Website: lowes
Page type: billing-address
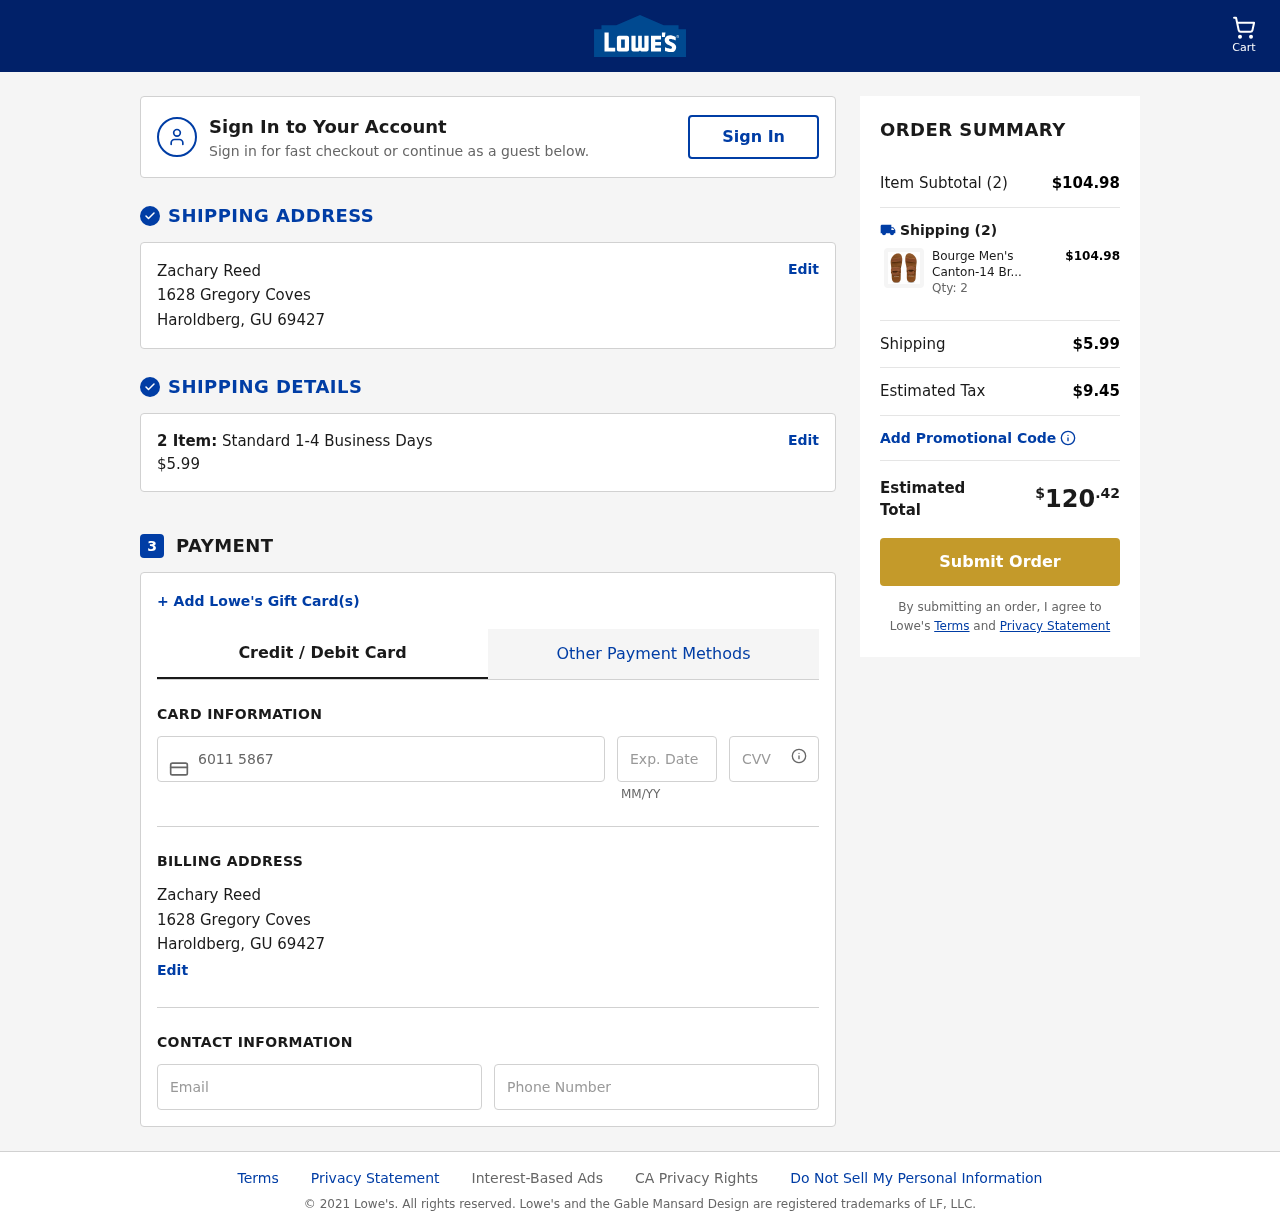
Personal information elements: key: PII_CARD_CVV
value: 328
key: PII_CARD_EXPIRY
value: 10/27
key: PII_CARD_NUMBER
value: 6011 5867 4564 4312
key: PII_CITY
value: Haroldberg
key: PII_EMAIL
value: zreed@yahoo.com
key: PII_FULLNAME
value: Zachary Reed
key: PII_PHONE
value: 8349787762
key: PII_POSTCODE
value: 69427
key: PII_STATE_ABBR
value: GU
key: PII_STREET
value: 1628 Gregory Coves
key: PII_FULLNAME2
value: Zachary Reed
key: PII_CITY2
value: Haroldberg
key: PII_STATE_ABBR2
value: GU
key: PII_POSTCODE_FULL
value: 69427
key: PII_POSTCODE_NUMERIC
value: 69427
Product elements: key: PRODUCT1_NAME
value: Bourge Men's Canton-14 Brown Floaters-7 UK (41 EU) (8 US) (Canton-14-07)
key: PRODUCT1_PRICE
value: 52.49
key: PRODUCT1_QUANTITY
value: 2
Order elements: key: ORDER_NUM_ITEMS
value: Cart
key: ORDER_NUM_ITEMS
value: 2 Item:
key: ORDER_NUM_ITEMS
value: Item Subtotal (2)
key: ORDER_SHIPPING_COST
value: $5.99
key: ORDER_SUBTOTAL
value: $104.98
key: ORDER_TAX
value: $9.45
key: ORDER_TOTAL
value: $120.42